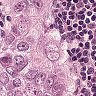
Metastatic tissue present: yes